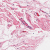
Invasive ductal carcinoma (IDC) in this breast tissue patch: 0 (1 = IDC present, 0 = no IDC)